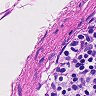
Metastatic tissue present: no